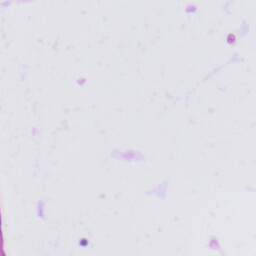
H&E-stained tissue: Tonsil